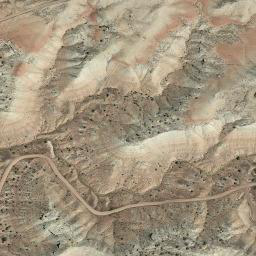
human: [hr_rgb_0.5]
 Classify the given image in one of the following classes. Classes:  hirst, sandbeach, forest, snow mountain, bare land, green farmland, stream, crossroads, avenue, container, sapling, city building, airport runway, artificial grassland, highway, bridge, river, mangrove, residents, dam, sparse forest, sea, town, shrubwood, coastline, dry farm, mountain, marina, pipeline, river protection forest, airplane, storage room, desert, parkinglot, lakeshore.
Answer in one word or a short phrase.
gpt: mountain